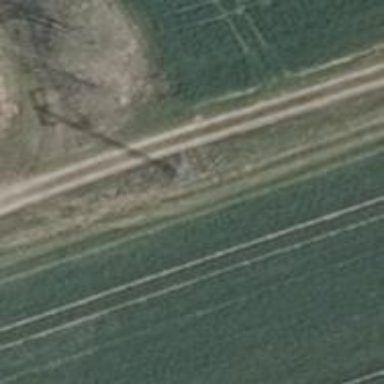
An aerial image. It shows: Power pole.